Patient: sex M, age 68
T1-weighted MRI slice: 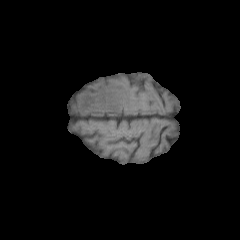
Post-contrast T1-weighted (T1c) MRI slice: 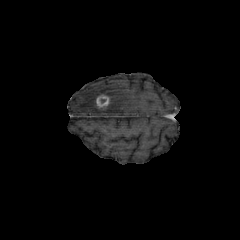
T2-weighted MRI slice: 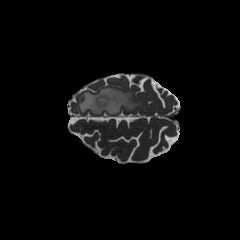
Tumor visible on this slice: yes
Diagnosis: Glioblastoma, IDH-wildtype
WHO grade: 4